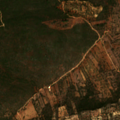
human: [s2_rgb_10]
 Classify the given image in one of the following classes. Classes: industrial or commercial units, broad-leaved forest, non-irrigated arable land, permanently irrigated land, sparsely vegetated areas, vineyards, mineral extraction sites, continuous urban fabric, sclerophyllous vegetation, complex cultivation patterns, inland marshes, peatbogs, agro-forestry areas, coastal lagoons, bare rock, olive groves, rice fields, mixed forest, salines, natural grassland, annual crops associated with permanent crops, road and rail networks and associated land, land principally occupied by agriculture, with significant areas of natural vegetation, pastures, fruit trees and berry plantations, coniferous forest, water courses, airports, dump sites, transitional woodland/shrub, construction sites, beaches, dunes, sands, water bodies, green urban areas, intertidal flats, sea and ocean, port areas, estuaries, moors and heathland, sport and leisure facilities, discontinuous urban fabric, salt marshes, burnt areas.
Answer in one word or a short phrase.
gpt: fruit trees and berry plantations, annual crops associated with permanent crops, land principally occupied by agriculture, with significant areas of natural vegetation, sclerophyllous vegetation